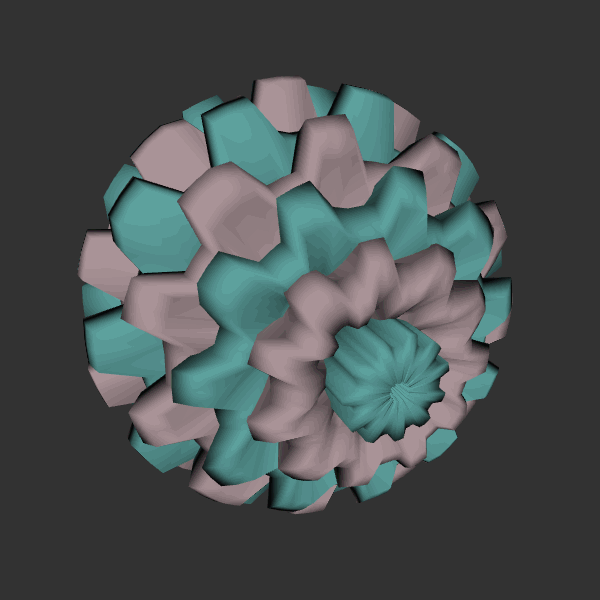
Background: dark